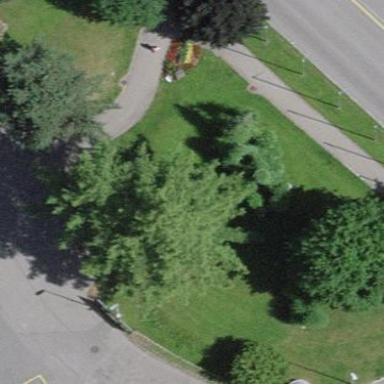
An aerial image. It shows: Park.